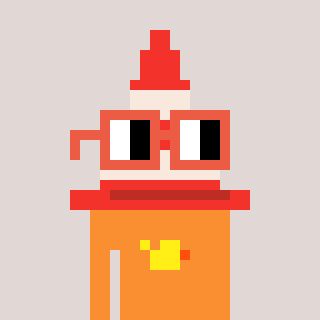
a pixel art character with square orange glasses, a cone-shaped head and a orange-colored body on a warm background